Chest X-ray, PA view. Patient: 44 years old, sex F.
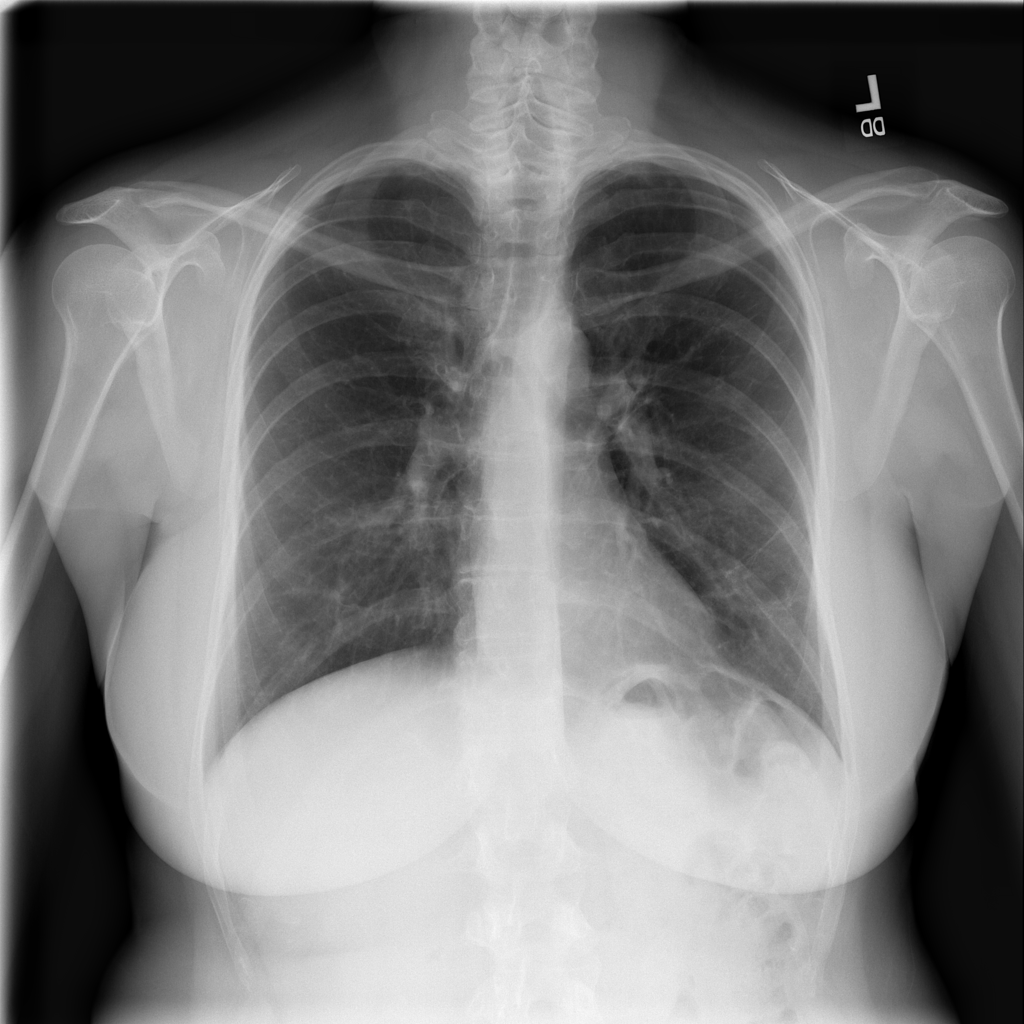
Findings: No Finding